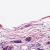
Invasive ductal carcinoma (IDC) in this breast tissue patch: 0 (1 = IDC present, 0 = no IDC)